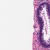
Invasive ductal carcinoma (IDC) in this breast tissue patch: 0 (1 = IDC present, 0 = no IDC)